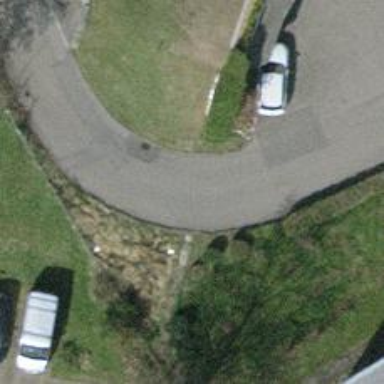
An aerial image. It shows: Smooth asphalt road in residential area.